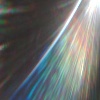
Label: sunburn